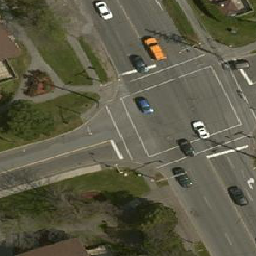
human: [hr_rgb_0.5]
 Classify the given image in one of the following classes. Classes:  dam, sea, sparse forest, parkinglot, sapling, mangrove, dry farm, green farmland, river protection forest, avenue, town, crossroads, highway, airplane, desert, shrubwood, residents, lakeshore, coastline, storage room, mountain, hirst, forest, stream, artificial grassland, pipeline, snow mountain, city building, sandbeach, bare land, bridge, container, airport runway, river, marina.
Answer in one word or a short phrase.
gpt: crossroads